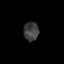
Tissue: prostate
Cell type: T cells
Senescence score: 0.3515
Nuclear area (px): 279
Mean DAPI intensity: 62.161